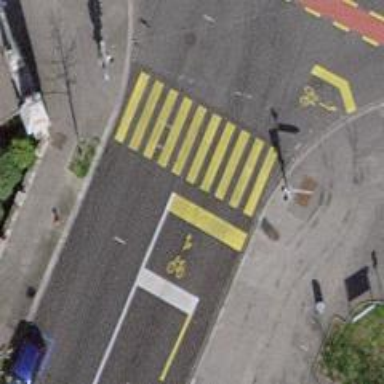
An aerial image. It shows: Road crossing with traffic signals.